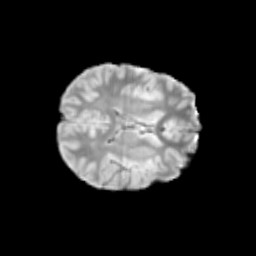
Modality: T2w
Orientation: axial
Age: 10
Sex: female
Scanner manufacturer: siemens
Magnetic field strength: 3 T
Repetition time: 3.8 s
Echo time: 0.07 s